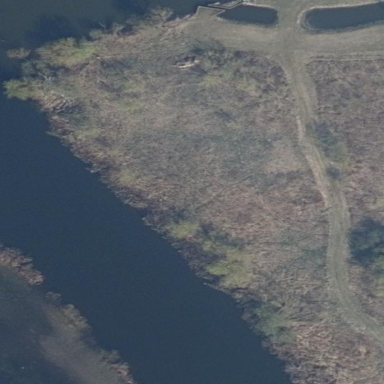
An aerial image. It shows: Patch of scrub vegetation.